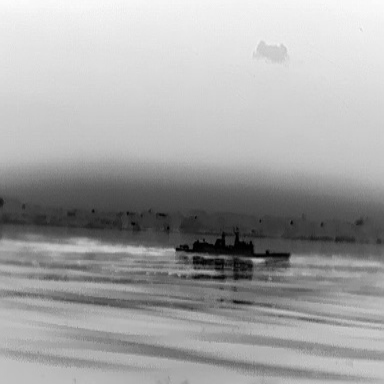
There is a warship in the infrared image.